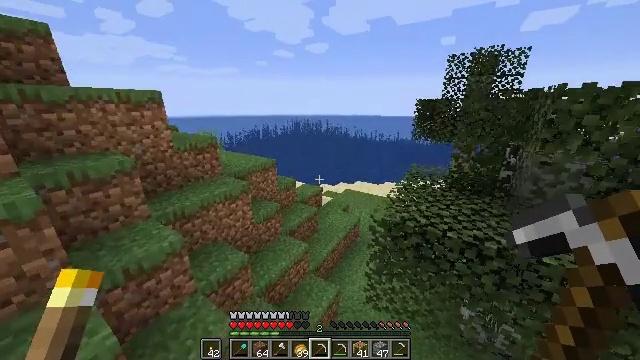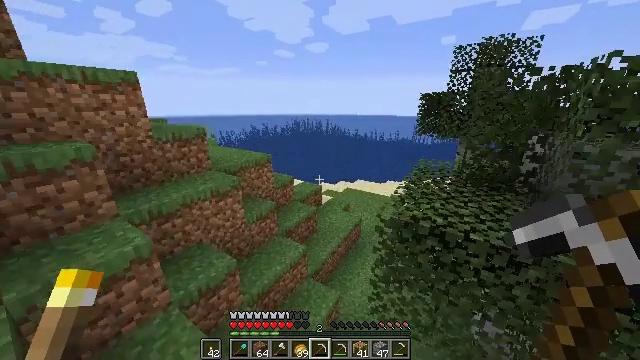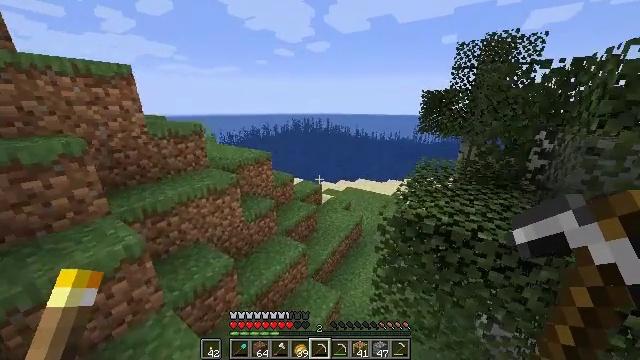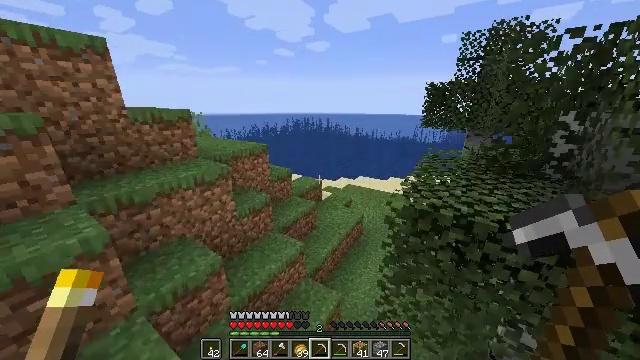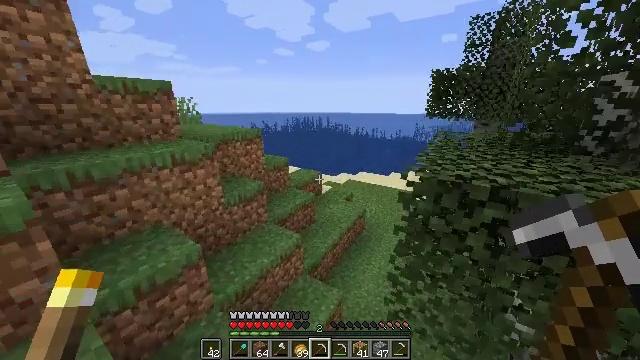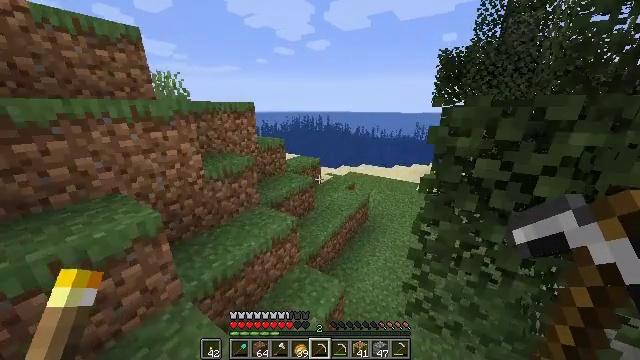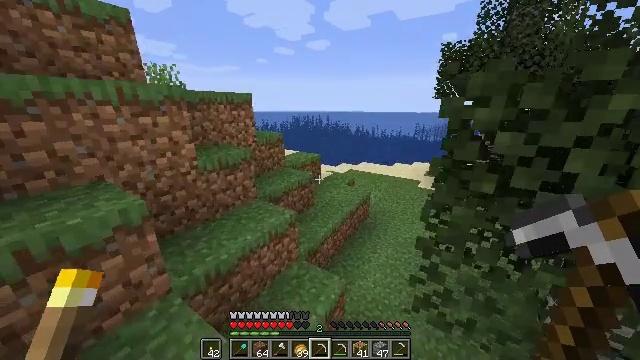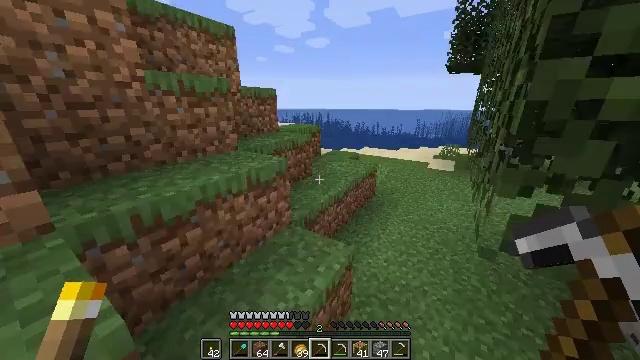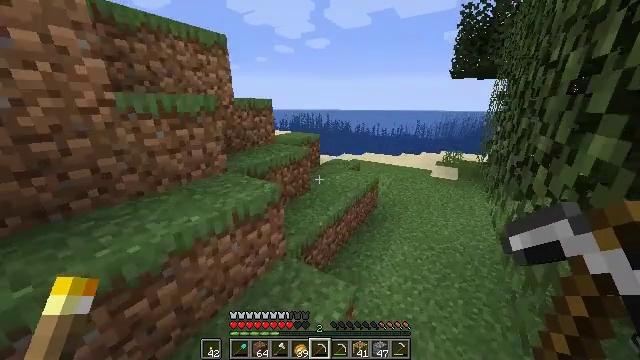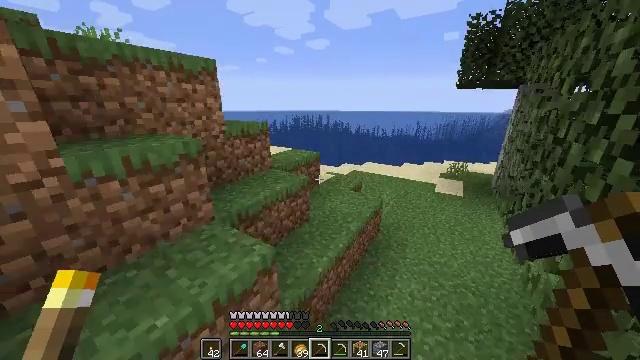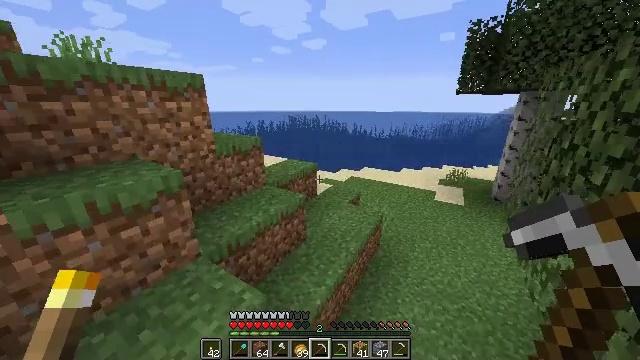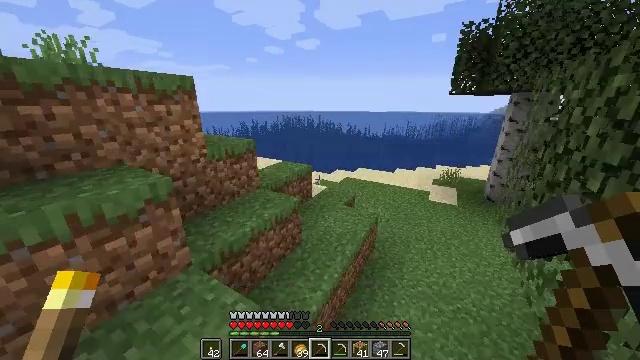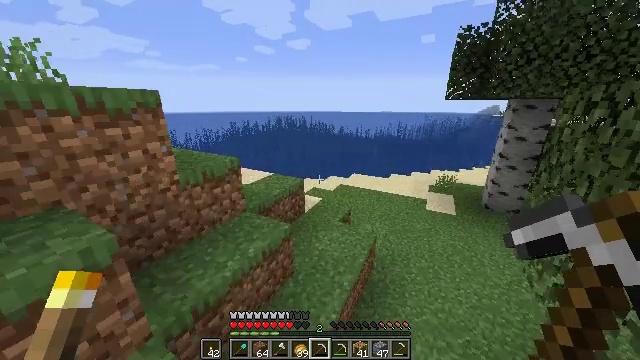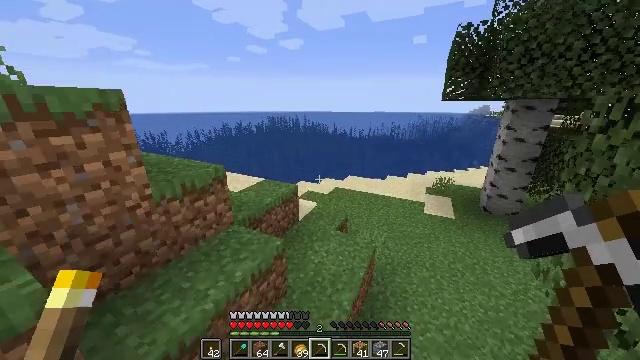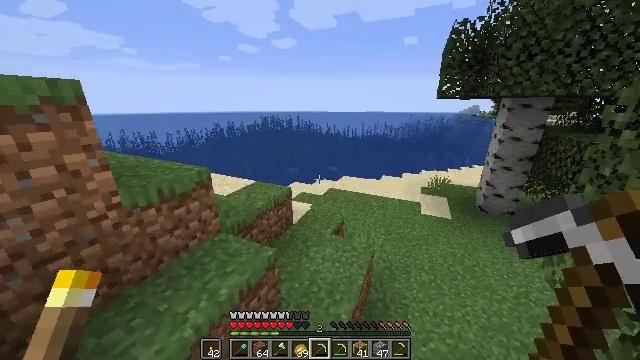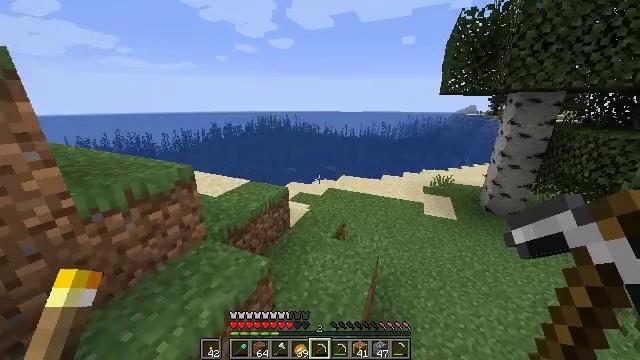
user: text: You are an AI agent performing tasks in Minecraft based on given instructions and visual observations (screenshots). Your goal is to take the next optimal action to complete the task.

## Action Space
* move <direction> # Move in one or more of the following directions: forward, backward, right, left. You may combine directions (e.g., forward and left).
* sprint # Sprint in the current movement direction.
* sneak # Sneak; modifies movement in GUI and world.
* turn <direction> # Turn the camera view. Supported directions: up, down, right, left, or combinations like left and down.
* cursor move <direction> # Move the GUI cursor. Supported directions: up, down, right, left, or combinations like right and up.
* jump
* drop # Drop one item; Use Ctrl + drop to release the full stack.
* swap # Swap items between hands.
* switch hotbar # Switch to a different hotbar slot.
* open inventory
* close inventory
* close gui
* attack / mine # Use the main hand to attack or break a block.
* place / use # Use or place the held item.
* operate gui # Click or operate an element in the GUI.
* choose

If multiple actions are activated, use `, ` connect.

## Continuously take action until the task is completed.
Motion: motion action
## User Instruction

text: Gather kelp plant by attacking it underwater.
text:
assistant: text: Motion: move forward, jump
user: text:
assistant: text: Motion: move forward, jump
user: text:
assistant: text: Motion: move forward, jump
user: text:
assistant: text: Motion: move forward, sprint, jump
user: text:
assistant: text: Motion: move forward, sprint, jump
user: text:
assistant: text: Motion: move forward, sprint, jump
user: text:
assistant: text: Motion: move forward, sprint, jump
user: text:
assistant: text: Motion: move forward, sprint, jump
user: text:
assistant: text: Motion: move forward, jump
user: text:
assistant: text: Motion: move forward, jump
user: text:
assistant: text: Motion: move forward, turn right, jump
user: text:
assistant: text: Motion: move forward, turn right, jump
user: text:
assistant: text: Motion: move forward, turn right, jump
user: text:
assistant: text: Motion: move forward, turn right, jump
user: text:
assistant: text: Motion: move forward, jump
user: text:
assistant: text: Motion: move forward, turn right, jump
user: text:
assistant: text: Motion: move forward, turn right, jump
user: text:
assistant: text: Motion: move forward, sprint, turn right, jump
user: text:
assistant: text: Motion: move forward, sprint, turn right, jump
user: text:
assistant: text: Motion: move forward, sprint, turn right, jump
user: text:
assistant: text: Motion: move forward, sprint, turn right and down, jump
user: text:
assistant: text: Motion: move forward, jump
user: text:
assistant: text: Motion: move forward, jump
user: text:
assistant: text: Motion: move forward, turn right and down, jump
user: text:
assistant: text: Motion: move forward, sprint, turn right and down, jump
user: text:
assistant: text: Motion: move forward, sprint, jump
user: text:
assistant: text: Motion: move forward, sprint, turn right, jump
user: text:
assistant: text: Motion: move forward, sprint, turn right, jump
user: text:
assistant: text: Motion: move forward, turn right and down, jump
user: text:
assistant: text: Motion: move forward, jump